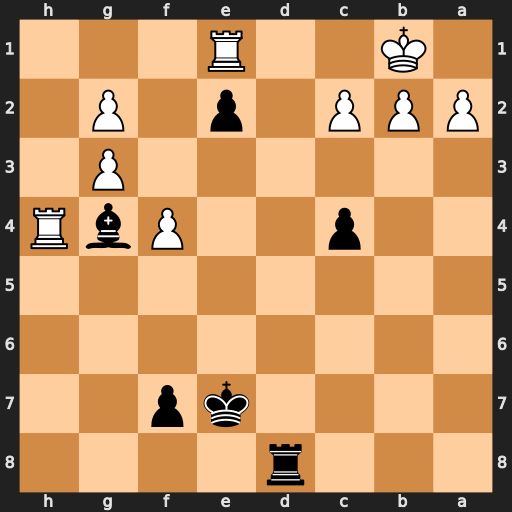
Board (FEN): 3r4/4kp2/8/8/2p2PbR/6P1/PPP1p1P1/1K2R3
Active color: b
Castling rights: -
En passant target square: -
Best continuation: Rd1+ Rxd1 exd1=Q#